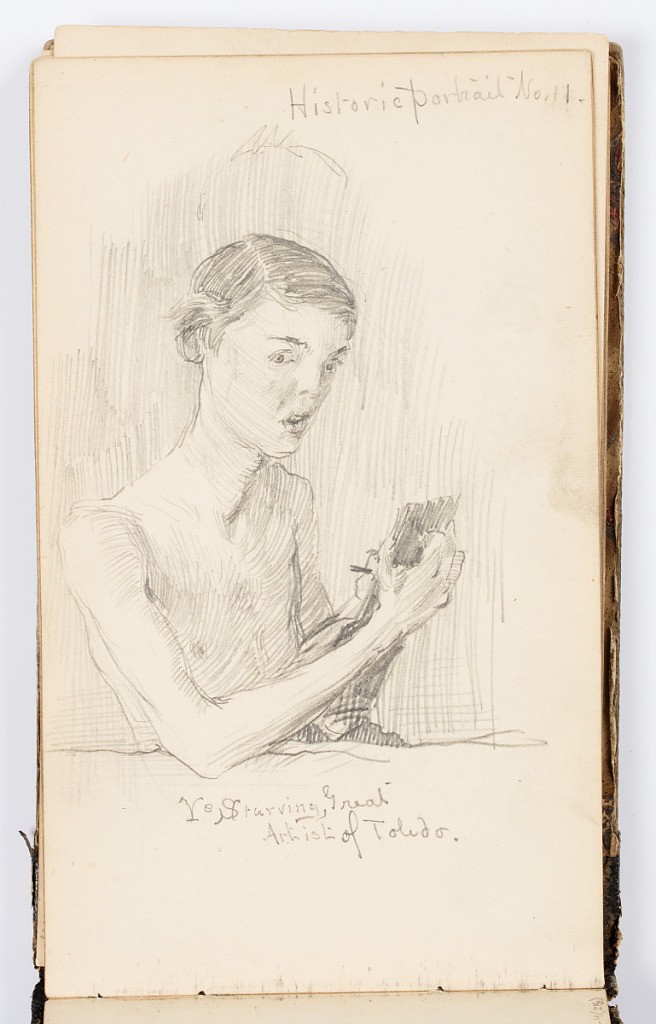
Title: Sketchbook Page: Historic Portrait No. 11 (Self-Portrait)
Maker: Kenyon Cox, American, 1856–1919
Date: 1875
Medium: Graphite on paper
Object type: Sketchbook folio
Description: Self-portrait of the artist from the waist up, holding his sketchpad, his elbow on a flat surface. The artist appears shirtless, showing a lean arm and torso.